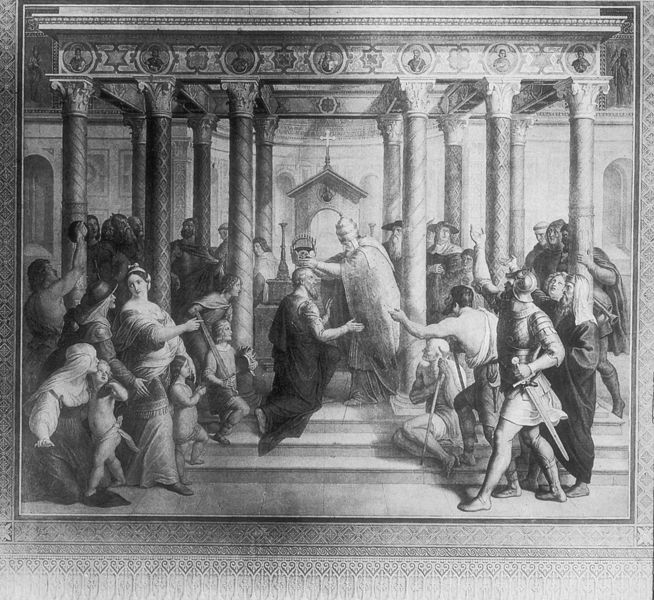
Titel: Krönung Karls in Rom zum deutschen Kaiser, Kaisersäle
Künstler: Julius Schnorr von Carolsfeld
Institution: München, Residenz-Schatzkammer
Schlagwörter: gemälde, mann, weiß, frauen, menschen, frau, männer, schwarz, säulen, haus, kirche, kind, krone, kinder, papst, knie, kreuz, druck, schwarzweiß, schwert, kreise, ritter, altar, kniend, knieen, krönung